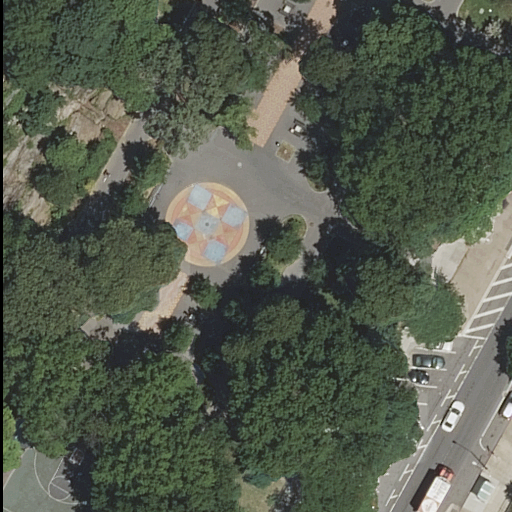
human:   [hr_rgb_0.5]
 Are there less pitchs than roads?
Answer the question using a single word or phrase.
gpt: yes

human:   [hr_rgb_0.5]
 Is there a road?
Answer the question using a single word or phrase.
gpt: yes

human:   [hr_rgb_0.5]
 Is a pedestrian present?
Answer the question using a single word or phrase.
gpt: yes

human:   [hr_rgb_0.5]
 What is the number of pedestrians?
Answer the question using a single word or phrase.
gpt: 1

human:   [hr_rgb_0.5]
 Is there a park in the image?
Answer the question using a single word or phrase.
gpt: yes

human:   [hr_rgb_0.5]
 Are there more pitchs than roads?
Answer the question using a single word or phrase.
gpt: no

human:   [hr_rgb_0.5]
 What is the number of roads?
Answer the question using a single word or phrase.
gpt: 7

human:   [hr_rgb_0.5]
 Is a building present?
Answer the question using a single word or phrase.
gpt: no

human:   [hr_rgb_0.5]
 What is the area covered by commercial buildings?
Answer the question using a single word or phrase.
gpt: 0m2

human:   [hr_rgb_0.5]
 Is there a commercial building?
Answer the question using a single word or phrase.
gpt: no

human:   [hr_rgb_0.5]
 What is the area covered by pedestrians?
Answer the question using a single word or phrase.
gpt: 1125m2

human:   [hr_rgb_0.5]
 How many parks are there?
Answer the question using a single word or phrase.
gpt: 1

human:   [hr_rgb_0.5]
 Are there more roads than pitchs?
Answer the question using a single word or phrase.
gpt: yes

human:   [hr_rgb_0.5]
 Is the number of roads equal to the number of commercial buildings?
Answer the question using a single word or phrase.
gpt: no

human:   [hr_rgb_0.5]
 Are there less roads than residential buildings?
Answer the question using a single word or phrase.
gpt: no

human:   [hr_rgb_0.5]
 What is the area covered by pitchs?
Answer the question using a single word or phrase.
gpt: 276m2

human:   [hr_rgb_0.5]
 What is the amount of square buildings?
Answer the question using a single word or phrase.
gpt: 0

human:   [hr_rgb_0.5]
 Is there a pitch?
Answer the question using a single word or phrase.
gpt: yes

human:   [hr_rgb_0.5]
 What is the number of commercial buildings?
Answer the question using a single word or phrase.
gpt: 0

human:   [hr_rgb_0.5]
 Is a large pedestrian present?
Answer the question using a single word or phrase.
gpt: yes

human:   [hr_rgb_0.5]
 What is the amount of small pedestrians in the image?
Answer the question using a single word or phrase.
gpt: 0

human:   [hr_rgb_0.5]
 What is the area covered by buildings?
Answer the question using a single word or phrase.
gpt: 0m2

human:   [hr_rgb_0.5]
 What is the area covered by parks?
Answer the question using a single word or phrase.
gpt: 90m2

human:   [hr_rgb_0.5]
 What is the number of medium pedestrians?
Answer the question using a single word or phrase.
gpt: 0

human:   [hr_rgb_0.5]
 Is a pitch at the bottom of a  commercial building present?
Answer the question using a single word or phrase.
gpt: no

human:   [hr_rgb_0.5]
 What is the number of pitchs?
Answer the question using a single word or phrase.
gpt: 1

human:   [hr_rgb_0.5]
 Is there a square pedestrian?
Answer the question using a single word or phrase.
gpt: no

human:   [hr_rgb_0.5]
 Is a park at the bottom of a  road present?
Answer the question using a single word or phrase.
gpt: no

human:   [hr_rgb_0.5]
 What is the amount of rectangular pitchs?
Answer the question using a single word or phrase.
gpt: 1

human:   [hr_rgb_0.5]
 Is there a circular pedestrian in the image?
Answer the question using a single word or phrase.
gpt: no

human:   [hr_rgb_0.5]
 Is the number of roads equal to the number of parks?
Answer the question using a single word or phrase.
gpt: no

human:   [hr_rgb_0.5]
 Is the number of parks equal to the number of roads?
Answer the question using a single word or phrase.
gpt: no

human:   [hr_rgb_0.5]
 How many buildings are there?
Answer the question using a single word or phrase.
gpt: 0

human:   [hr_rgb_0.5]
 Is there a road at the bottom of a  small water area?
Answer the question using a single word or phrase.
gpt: no

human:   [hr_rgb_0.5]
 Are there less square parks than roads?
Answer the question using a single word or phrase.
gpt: yes

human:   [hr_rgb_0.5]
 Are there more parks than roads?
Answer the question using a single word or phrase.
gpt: no

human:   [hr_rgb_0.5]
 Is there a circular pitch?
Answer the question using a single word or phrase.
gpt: no

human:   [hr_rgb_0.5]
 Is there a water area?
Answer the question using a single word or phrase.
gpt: no

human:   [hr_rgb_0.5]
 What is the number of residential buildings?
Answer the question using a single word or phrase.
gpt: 0

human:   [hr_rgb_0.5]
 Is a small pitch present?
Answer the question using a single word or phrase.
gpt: no

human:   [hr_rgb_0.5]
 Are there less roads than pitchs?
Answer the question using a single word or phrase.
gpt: no

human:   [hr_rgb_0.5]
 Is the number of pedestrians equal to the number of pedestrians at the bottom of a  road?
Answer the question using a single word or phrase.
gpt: no

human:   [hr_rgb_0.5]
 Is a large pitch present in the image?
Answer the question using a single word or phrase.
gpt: no

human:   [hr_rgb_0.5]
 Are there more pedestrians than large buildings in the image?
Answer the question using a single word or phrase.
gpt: yes

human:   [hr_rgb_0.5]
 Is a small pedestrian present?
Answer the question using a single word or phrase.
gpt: no

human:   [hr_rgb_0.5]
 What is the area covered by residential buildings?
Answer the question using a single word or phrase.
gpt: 0m2

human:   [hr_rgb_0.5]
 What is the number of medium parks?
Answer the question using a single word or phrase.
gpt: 0

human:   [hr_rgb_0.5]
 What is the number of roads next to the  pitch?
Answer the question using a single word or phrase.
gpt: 7

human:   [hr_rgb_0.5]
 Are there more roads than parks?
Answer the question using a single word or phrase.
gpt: yes

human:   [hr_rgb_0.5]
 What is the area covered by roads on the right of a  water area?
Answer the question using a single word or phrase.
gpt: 0m2

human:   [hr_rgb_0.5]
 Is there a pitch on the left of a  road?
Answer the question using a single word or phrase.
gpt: yes

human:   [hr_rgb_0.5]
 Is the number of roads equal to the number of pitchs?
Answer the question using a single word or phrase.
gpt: no

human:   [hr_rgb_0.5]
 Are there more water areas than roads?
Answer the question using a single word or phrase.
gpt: no

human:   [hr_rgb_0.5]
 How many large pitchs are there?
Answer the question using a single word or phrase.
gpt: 0

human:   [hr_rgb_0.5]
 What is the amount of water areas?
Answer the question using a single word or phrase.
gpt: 0

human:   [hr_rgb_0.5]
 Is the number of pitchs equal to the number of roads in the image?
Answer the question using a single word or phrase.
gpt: no

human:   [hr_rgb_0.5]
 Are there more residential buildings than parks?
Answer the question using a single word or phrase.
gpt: no

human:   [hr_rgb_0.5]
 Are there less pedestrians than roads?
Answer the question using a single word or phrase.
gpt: yes

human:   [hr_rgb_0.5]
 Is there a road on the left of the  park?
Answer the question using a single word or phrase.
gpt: yes

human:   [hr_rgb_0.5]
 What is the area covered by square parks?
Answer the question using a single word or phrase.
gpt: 0m2

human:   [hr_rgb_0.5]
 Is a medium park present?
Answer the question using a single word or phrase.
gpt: no

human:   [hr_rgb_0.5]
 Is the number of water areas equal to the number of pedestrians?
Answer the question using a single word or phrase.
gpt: no

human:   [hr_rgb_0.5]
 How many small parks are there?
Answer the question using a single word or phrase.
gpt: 1

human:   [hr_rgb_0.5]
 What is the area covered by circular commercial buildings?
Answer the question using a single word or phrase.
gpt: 0m2